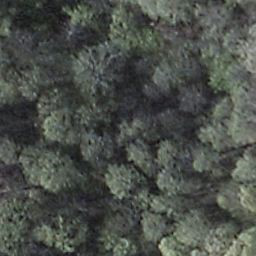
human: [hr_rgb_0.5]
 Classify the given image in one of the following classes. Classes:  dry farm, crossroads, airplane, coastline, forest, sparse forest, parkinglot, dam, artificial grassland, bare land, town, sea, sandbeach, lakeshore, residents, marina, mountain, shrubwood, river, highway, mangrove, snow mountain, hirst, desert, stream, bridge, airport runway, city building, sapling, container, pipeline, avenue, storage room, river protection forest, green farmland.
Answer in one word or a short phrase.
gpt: shrubwood